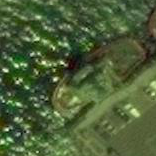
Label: civil